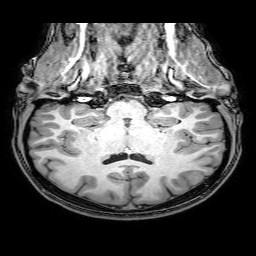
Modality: T1w
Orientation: sagittal
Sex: female
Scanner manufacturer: philips
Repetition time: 0.008088 s
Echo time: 0.0037 s